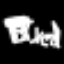
Label: bed